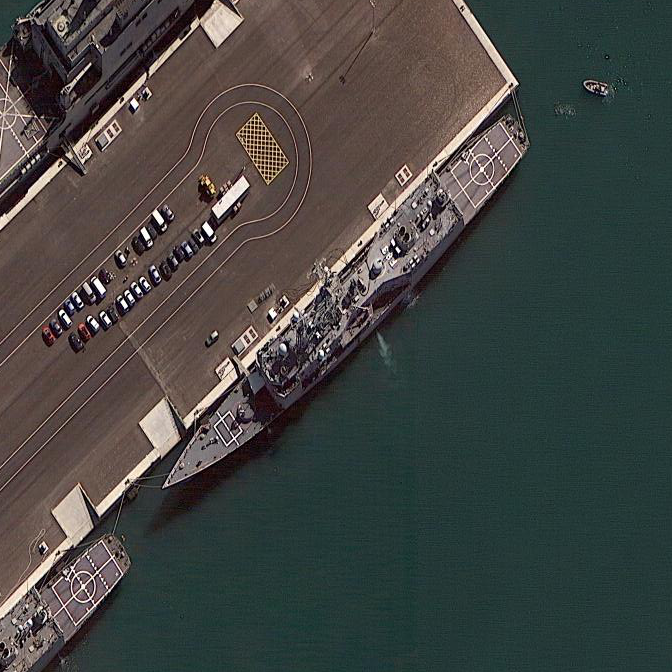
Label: cruiser